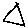
Label: triangle